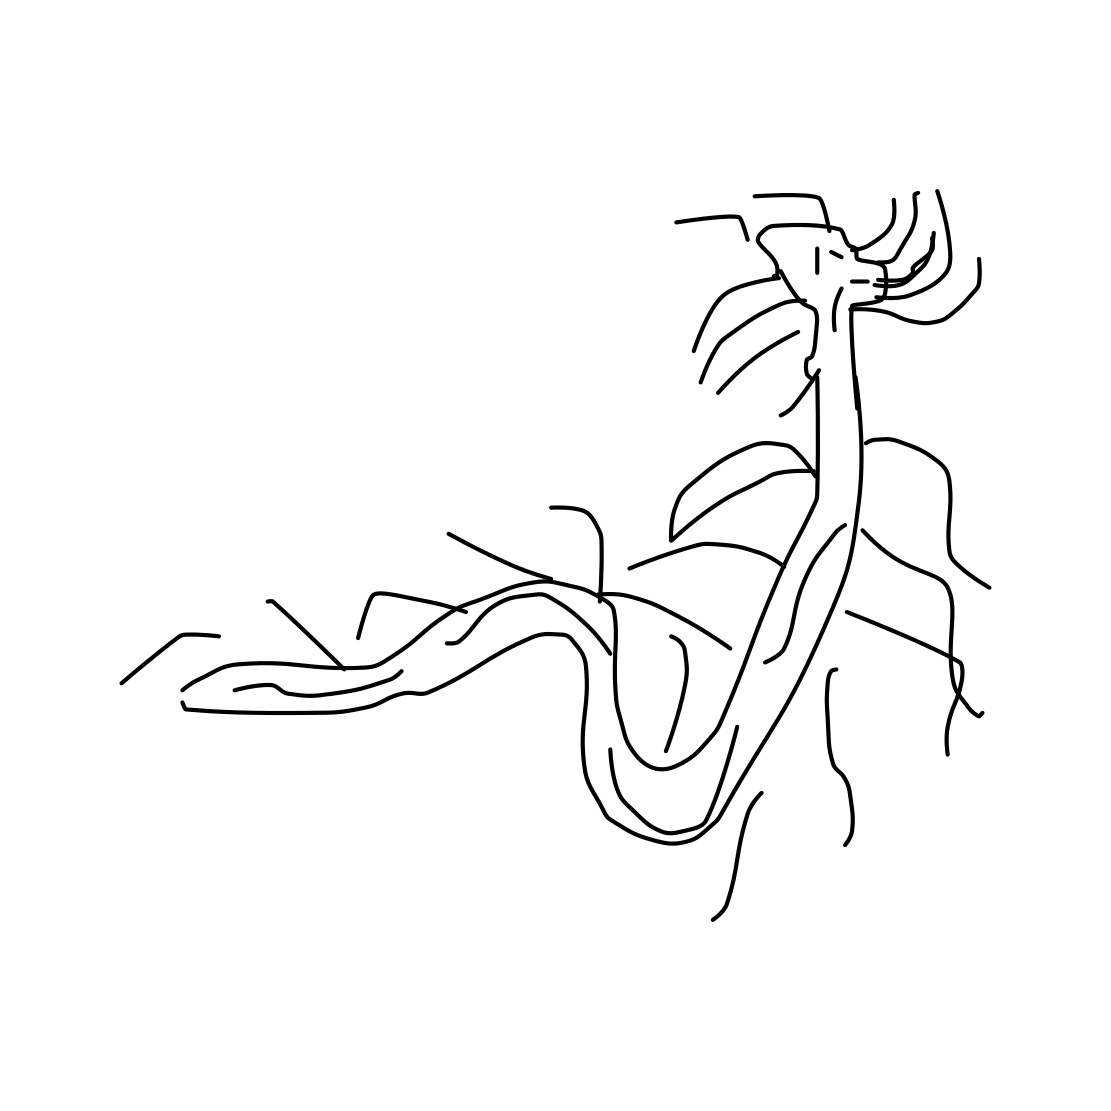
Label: dragon